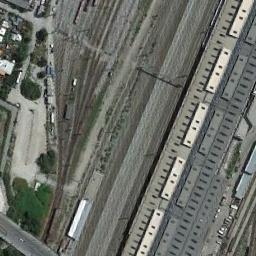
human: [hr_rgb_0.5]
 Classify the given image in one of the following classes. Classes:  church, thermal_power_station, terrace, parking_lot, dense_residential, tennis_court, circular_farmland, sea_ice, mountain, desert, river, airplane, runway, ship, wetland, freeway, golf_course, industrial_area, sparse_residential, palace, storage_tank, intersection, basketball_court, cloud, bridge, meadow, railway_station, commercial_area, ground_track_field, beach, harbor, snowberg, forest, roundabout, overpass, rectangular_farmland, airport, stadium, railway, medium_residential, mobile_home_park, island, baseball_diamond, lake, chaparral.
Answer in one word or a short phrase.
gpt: railway